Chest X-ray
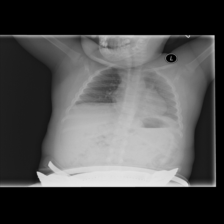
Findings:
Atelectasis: negative
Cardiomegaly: negative
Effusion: negative
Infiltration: negative
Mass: negative
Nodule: negative
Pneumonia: negative
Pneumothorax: negative
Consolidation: negative
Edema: negative
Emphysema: negative
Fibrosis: negative
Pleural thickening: negative
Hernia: negative